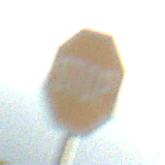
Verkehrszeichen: Stop
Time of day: SunriseSunset
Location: Outdoor (Nature)
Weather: PartlyCloudy
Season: NotSpecified
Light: Natural